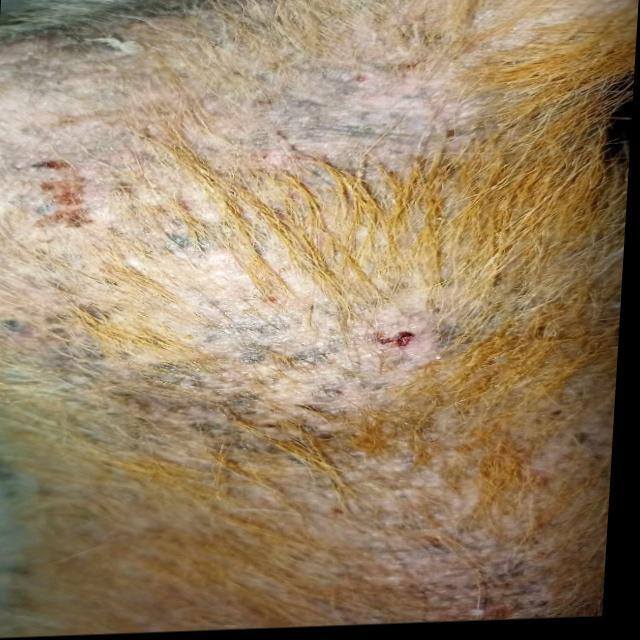
Canine demodicosis (Demodex mange) — caused by Demodex canis mites. Presents with alopecia, follicular papules, pustules, and comedones. Often localized on face and forelimbs.